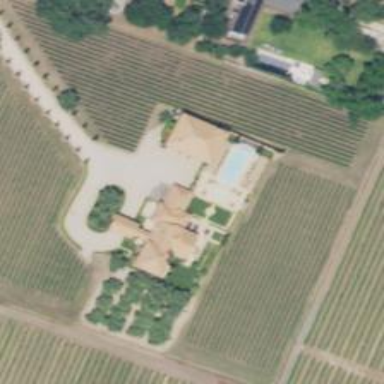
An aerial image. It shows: Vineyard where grapes are grown.